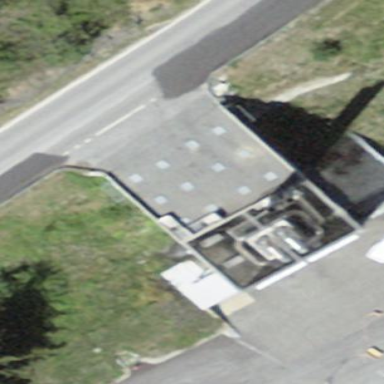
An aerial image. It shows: Service building.